Question: I was using a hosting to run my site, lately it has been working fine but today i opened the site in the browser at "<URL>" and shows me the following message:

i'll appreciate some of your help...
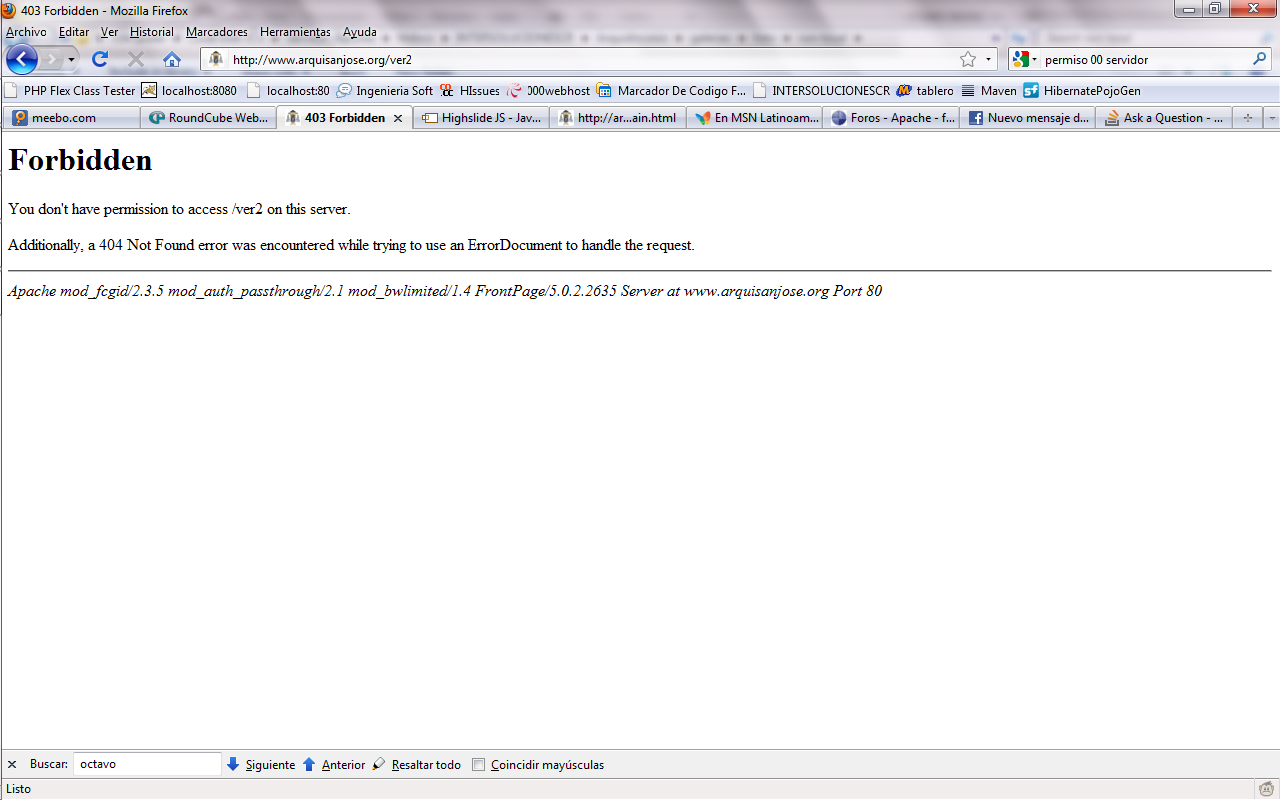
Answer: You may not have the Options directive configured correctly for that folder. To enable for just that folder, you can drop an .htaccess with the following in that folder:
> Options +Indexes